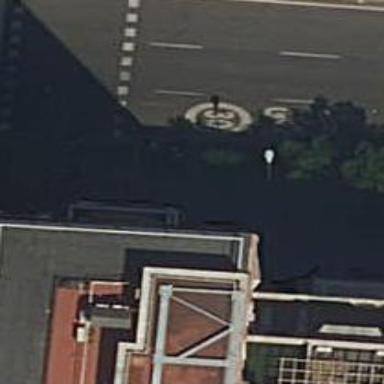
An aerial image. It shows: Motorcycle parking area.